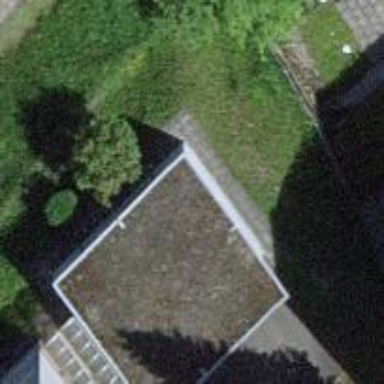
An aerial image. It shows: Garage.